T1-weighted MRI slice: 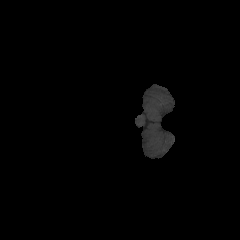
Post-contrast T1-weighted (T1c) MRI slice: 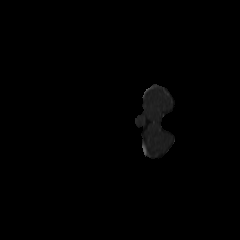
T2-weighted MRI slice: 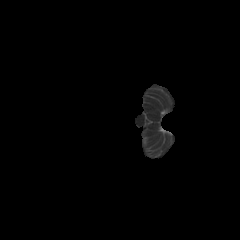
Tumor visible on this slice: no